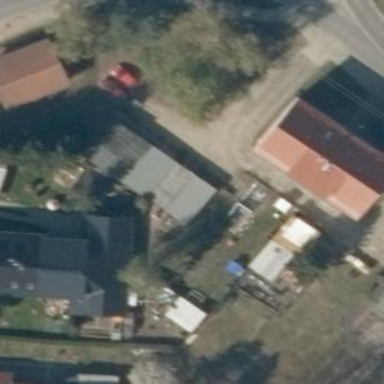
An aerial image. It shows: Group of garages.